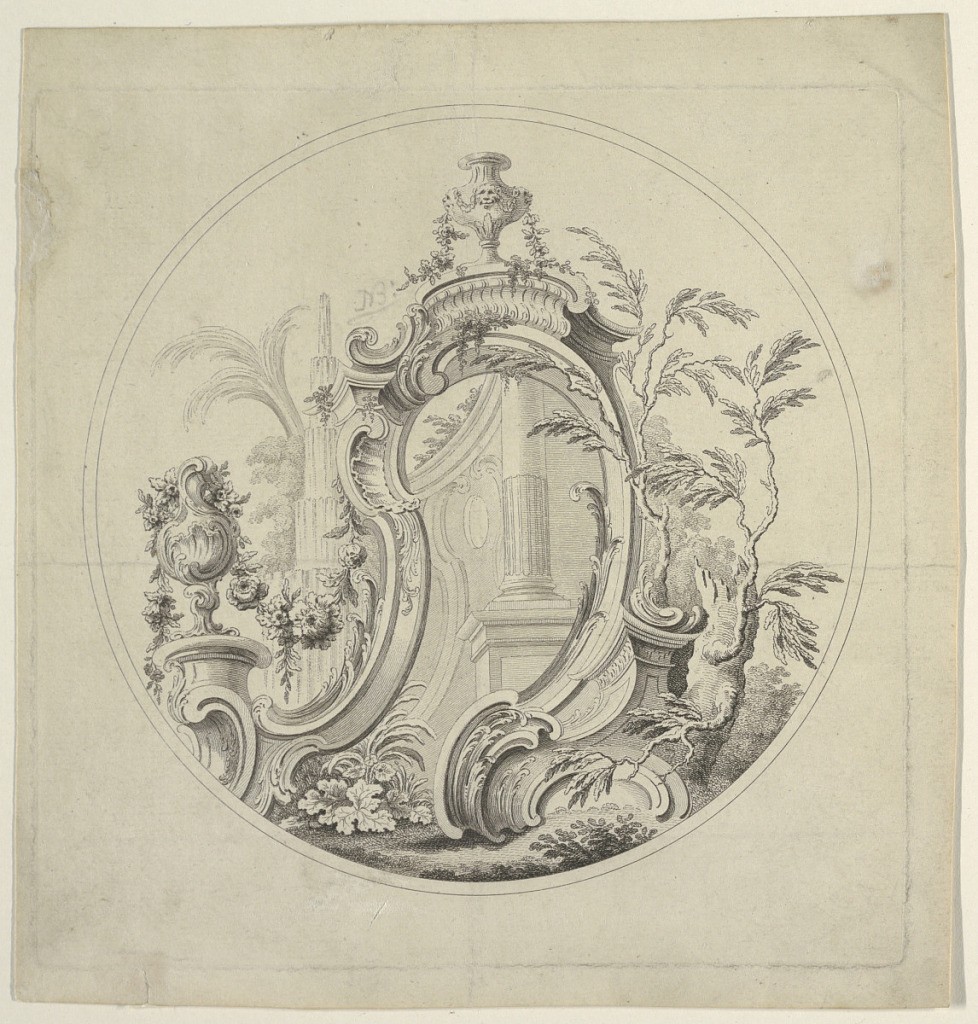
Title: Ornament, Cartouche
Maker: Matthias Lock
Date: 1751–53
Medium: Etching on paper
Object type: Print
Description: A plate of "A New Drawing: A Book of Ornaments...etc." Berlin 260. Circular Rocaille opening with plants and urns. The base of a column and a fountain, at left in the background. Two framing lines.